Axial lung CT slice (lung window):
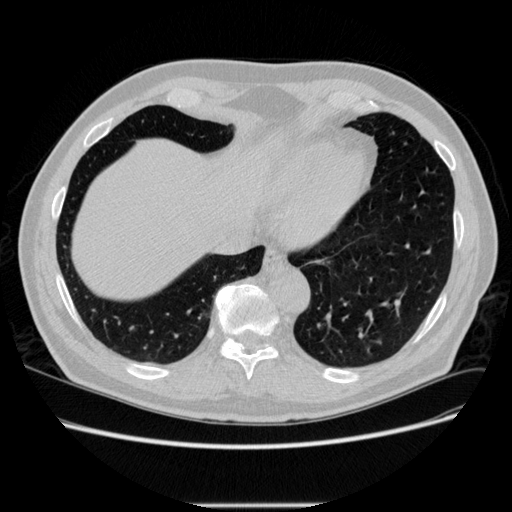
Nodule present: no